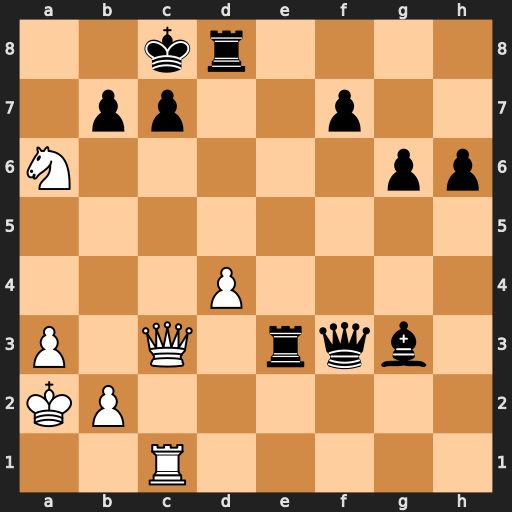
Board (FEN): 2kr4/1pp2p2/N5pp/8/3P4/P1Q1rqb1/KP6/2R5
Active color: w
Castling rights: -
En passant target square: -
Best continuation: Qxc7+ Bxc7 Rxc7#